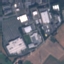
Land use / land cover: Industrial